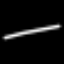
Label: line